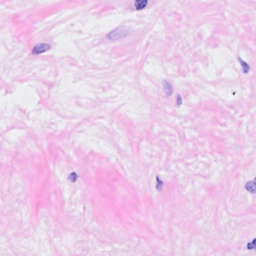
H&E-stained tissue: Breast